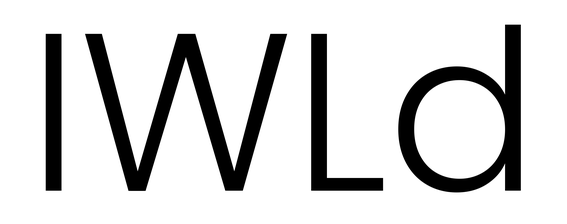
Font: Poppins-Light